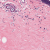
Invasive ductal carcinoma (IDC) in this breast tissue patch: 0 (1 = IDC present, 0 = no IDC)